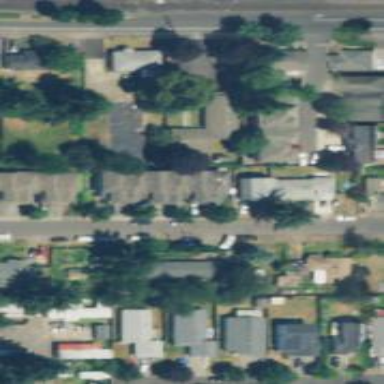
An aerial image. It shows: Residential road with sidewalk on the left.